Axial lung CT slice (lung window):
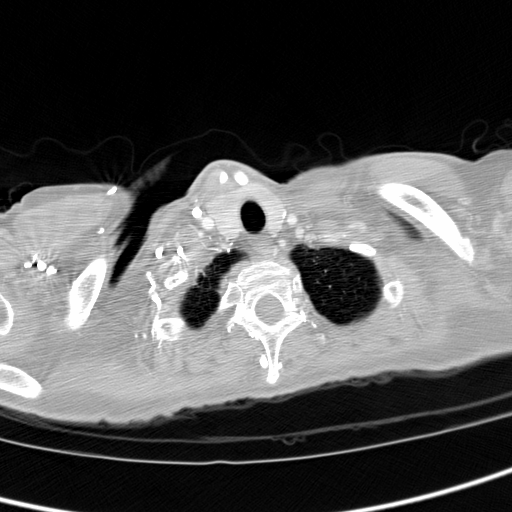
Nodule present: no